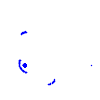
Particle: electron